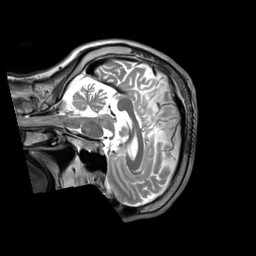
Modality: T2w
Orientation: sagittal
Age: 52
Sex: male
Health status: ill
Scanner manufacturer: siemens
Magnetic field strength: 3 T
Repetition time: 2.8 s
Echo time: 0.326 s